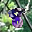
Label: 8